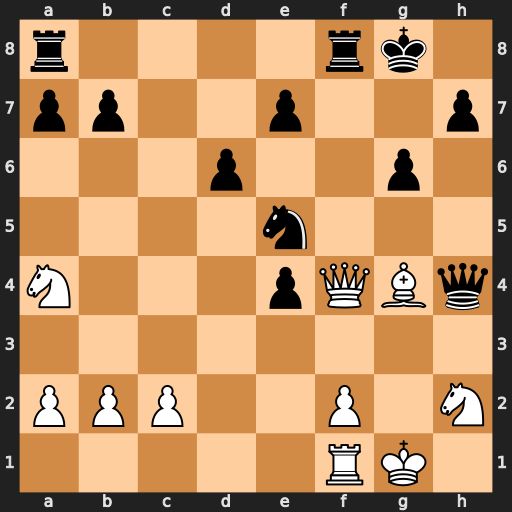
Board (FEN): r4rk1/pp2p2p/3p2p1/4n3/N3pQBq/8/PPP2P1N/5RK1
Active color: w
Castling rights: -
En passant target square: -
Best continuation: Be6+ Kh8 Qxh4